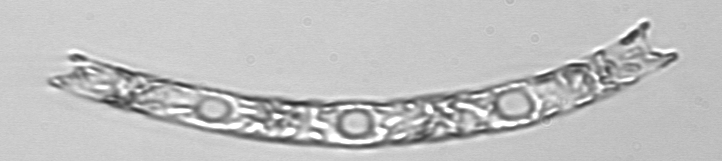
Label: Eucampia